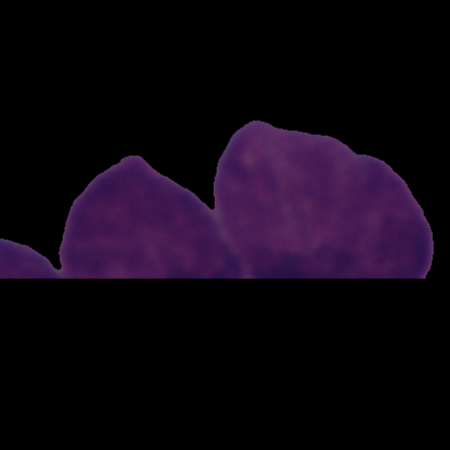
Label: cancer